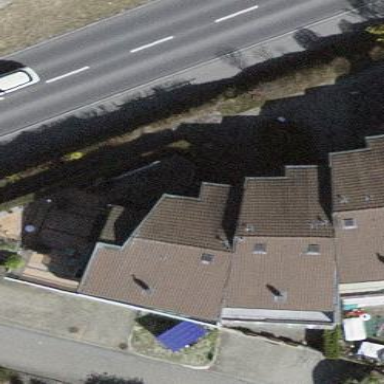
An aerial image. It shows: Terrace building.